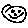
Label: smiley face